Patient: sex F, age 53
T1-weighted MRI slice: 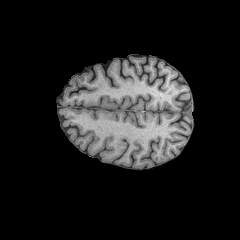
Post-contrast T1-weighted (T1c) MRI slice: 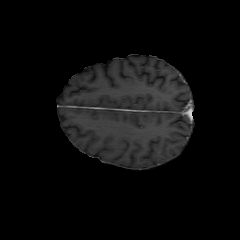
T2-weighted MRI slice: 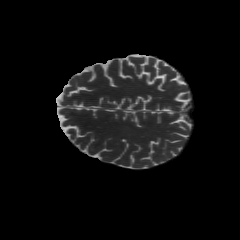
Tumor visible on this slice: no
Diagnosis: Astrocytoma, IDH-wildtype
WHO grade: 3